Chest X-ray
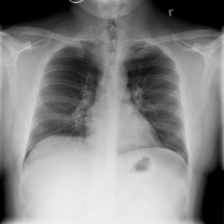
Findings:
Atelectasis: negative
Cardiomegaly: negative
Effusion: negative
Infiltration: negative
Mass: negative
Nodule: negative
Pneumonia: negative
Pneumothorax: negative
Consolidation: negative
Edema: negative
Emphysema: negative
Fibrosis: negative
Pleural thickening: negative
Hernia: negative